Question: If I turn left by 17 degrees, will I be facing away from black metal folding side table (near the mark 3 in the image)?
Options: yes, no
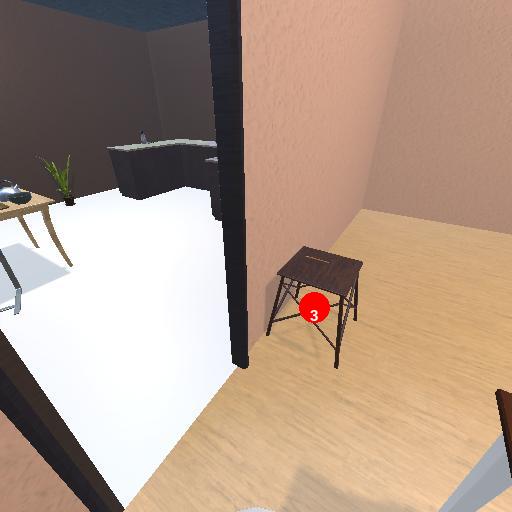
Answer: yes